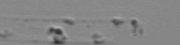
Label: Cerataulina_pelagica